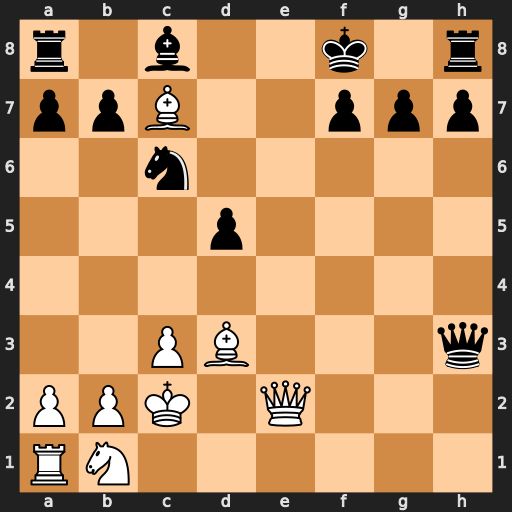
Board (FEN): r1b2k1r/ppB2ppp/2n5/3p4/8/2PB3q/PPK1Q3/RN6
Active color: w
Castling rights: -
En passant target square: -
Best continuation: Bd6+ Ne7 Qxe7+ Kg8 Qd8#